Question: I have created an implementation of the Hungarian algorithm in C++. This implementation works very well for cases. However there are some cases that my algorithm does not work at all because I believe(and it's true) that my implementation of one step of the algorithm is wrong.
My implementation takes as an input the array 'X', runs the steps of the algorithm and produces the final assignment.
The steps of the algorithm can be found on wiki:<URL>
In step 3 it has the following array of costs(workers are represented by rows and jobs by columns)

and then it says
'''
Initially assign as many tasks as possible then do the following
'''
However I don't understand what a implementation of this would be. How can you assign as many tasks as possible? Would the choice be random? Then if the choice would be random, I could choose the first worker to take the first job, the second worker to take the fourth job and the fourth worker to take the second job. So the second worker is left out. However in wikipedia the authors took a different approach. The third worker has to take the first job, the second worker has to take the second job and the fourth worker has to take the second job. So the first worker is left out.
The problem with doing such random actions is the following case:
Suppose while we run the algorithm and doing our arithmetic operations on the input, before assigning as many tasks to workers as possible we have the following cost matrix:
'''
2 2 0 3
6 1 6 0
0 0 6 1
0 3 5 3
'''
If I choose randomly to assign the third job to the first worker, the fourth job to the second worker and then the first job to the third worker, I will have the fourth worker left out. But for the algorithm to work correctly we need to assign 'as many jobs to workers as possible'. Is this the case here? No, because if instead of assigning the first job to the third worker I assigned the first job to the fourth worker, I could then assign the second job to the third worker and thus the algorithm not only would assign as many jobs to workers as possible but it would find the optimum result.
: Doing random assignments is not a good approach.
I searched about this a little bit and I found the following lecture:
<URL>
In this lecture the professor suggests a different approach for the problem of assigning as many tasks as possible.
According to him if any row or column has exactly one zero, we will make an assignment. So starting from the first row you check to see if the first row
has only one zero, if that's the case, make an assignment. Otherwise ignore that row and go to the second row, do the same thing
repeatedly by rescanning the table until all the zeros are covered due to assignments.
By following this approach, one can see that the previous case is solved. What we do is, we assign the third job to the first worker, the fourth job to the second worker, then we see that the third worker can take 2 jobs so we ignore him for a while, we assign the first job to the fourth worker and then return in order to assign the second job to the third worker.
My implementation follows this logic, however again, it does not solve all the cases.
Let's take for example the following case:
'''
0 0 0 0
0 0 0 0
0 0 4 9
0 0 2 3
'''
The first worker can take 4 jobs, the second 4, the third 2 and the fourth 2. So my implementation does no assignments, because I would need at least one worker who can only take one job in order to do an assignment and then continue by re scanning the table.
So what do I do in this case? Arbitrary assignments would be a bad thing to do, unfortunately nothing is suggested in that lecture.
I could only think of the following:
For each worker have a counter whose value indicates the amount of tasks that can be assigned to him, so how many zeros do we have in that row? that's the value of the counter.
Then start assigning arbitrary tasks to the worker with the smallest counter. So in this case, the array of counters for each workers would include the following values:
'''
4
4
2
2
'''
I would choose for example the third worker and arbitrary assign to him the first job. The new counters would be:
'''
3
3
0
1
'''
I would then choose the fourth worker and do the only assignment available for him(which is the second job). The new counters would be:
'''
2
2
0
0
'''
Then I could choose either the first worker or the second. I would do an arbitrary assignment for the first worker and give him the third job. The counters would be
'''
1
0
0
0
'''
Finally I would give the fourth assignment to the first job.
So the final assignments:
'''
0 0 0 *
0 0 * 0
* 0 4 9
0 * 2 3
'''
It seems like a good approach, however I'm afraid there might be a special case that this method would not work. How can I verify whether this approach would work for all cases, and if it won't, what approach would solve my problem completely?
Thank you in advance
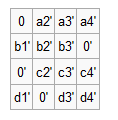
Answer: Your current approach does work.
'''
0 2 0
3 0 0
4 0 0
'''
Your method: " Then start assigning arbitrary tasks to the worker with the smallest counter. " All workers have the same counter, so say you pick worker 1 and assign him to task 3, you can only match one of the remaining workers, while with this matrix you could obviously match all three.
What you need is a between those workers and tasks, where a pair is matchable if there is a 0 in the relevant position. Such a matching can be found by manually going through augmenting paths or more quickly by using the Hopcroft-Karp algorithm.